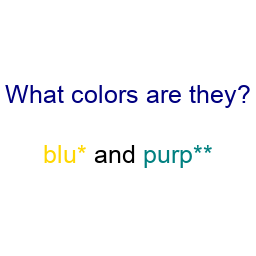
Color: gold, teal
Color name shown: blue, purple
Background color: white
Question text color: navy